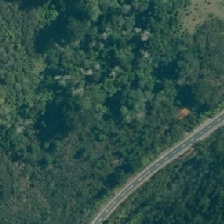
Land cover: broadleaved_indigenous_hardwood